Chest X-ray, AP view. Patient: 56 years old, sex F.
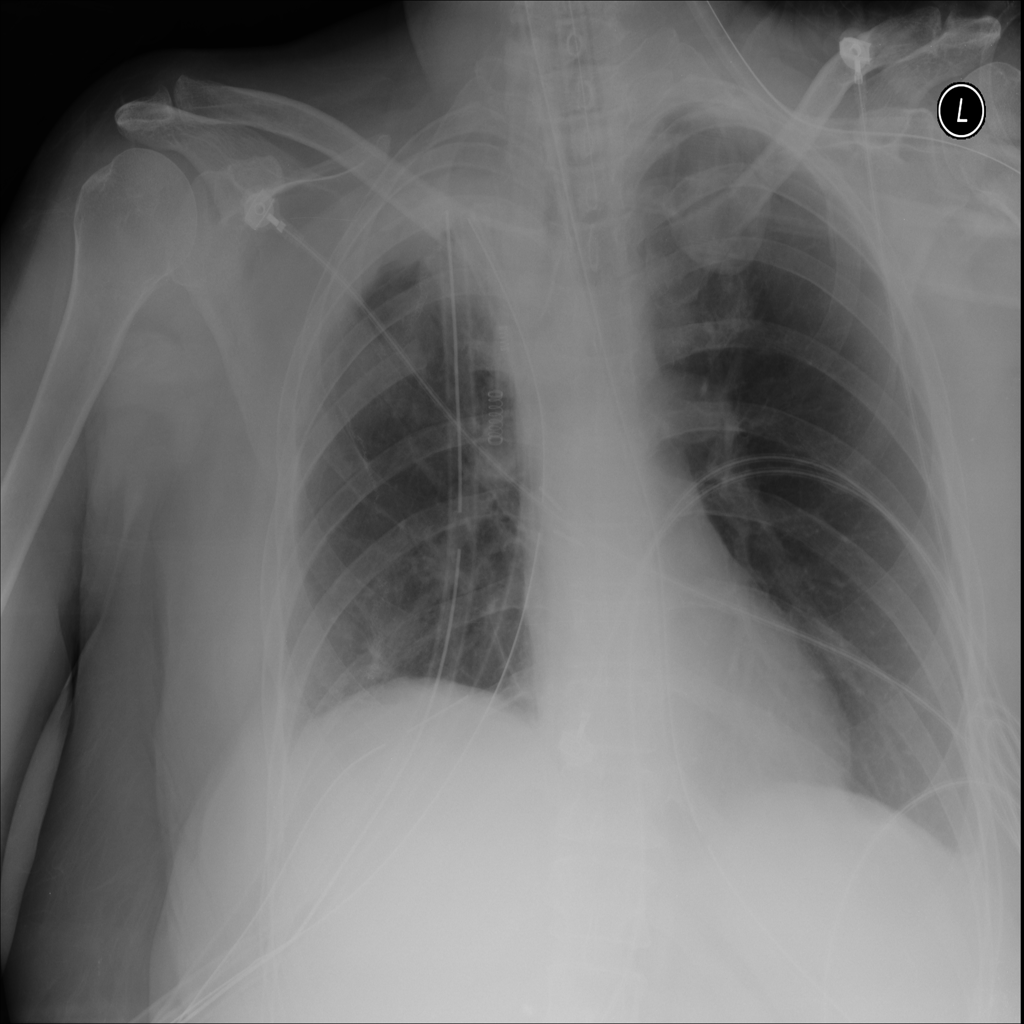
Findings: No Finding